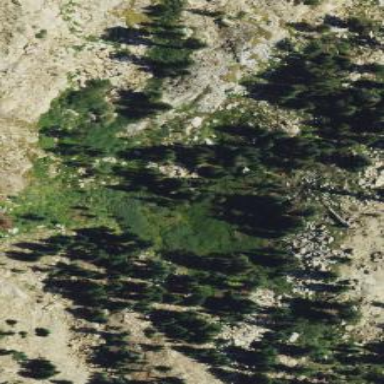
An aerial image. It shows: Wet meadow with wood vegetation.